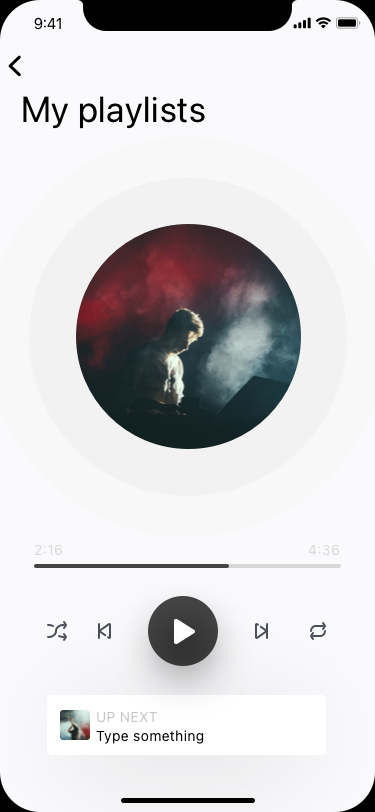
Text in this UI design:
My playlists
UP NEXT
Type something